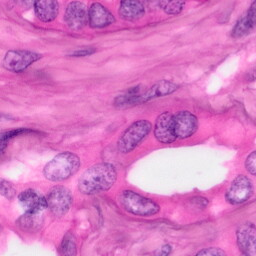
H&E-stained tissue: Pancreatic